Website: lowes
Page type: payment
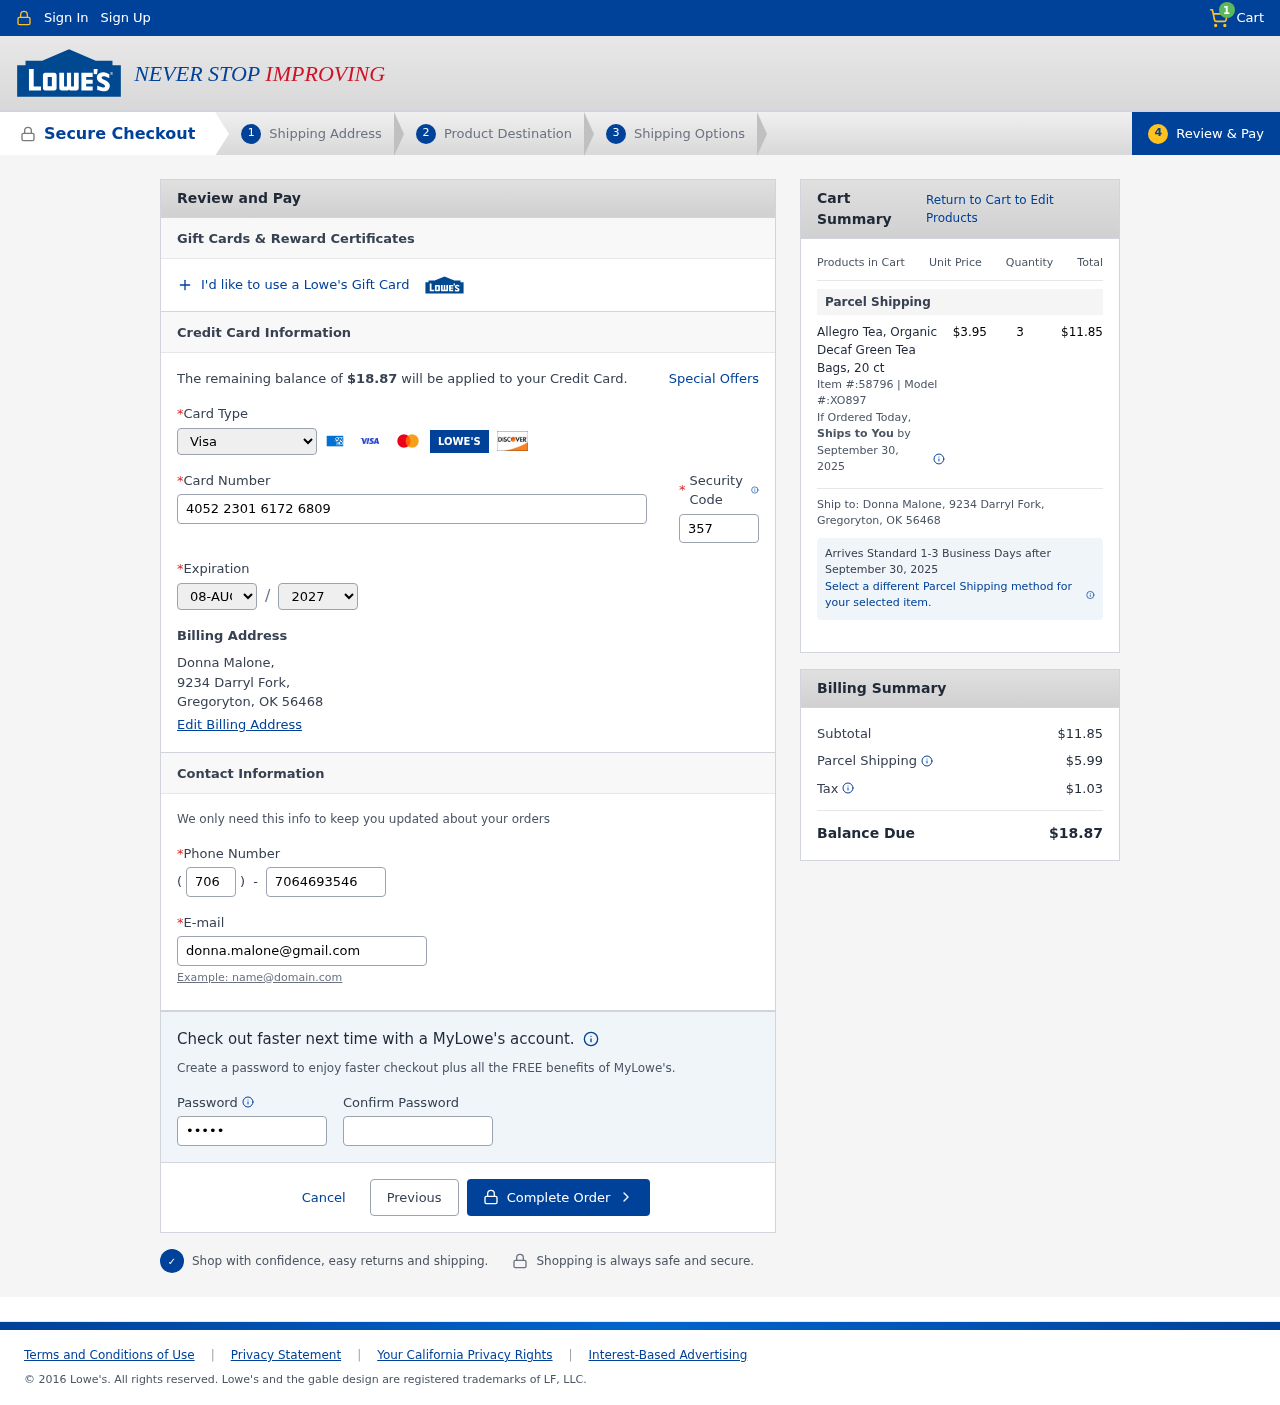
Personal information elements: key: PII_CARD_CVV
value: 357
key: PII_CARD_EXPIRY_MONTH
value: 08
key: PII_CARD_EXPIRY_YEAR
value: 27
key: PII_CARD_NUMBER
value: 4052 2301 6172 6809
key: PII_CARD_TYPE
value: Visa
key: PII_CITY_STATE_ZIP
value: Gregoryton, OK 56468
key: PII_EMAIL
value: donna.malone@gmail.com
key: PII_FULLNAME
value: Donna Malone,
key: PII_PHONE
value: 7064693546
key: PII_PHONE_AREA
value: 706
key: PII_STREET
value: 9234 Darryl Fork
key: PII_STREET
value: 9234 Darryl Fork,
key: PII_FULLNAME2
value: Donna Malone
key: PII_CITY
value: Gregoryton
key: PII_STATE_ABBR
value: OK
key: PII_POSTCODE
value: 56468
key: PII_POSTCODE_FULL
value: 56468
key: PII_CITY_STATE
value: Gregoryton, OK
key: PII_POSTCODE_NUMERIC
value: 56468
Product elements: key: PRODUCT1_NAME
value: Allegro Tea, Organic Decaf Green Tea Bags, 20 ct
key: PRODUCT1_PRICE
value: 3.95
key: PRODUCT1_QUANTITY
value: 3
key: PRODUCT1_ITEM
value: Item #:58796
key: PRODUCT1_MODEL
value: Model #:XO897
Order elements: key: ORDER_NUM_ITEMS
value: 1
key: ORDER_TOTAL
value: $18.87
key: ORDER_SHIPPING_DATE
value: September 30, 2025
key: ORDER_SUBTOTAL
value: $11.85
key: ORDER_SHIPPING_DATE2
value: September 30, 2025
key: ORDER_SHIPPING_COST
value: $5.99
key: ORDER_TAX
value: $1.03